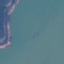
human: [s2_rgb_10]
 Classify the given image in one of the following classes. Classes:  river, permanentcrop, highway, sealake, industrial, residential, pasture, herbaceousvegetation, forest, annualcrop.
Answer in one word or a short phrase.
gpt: SeaLake